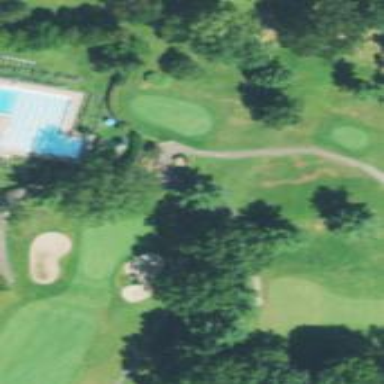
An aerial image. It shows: Footway that doubles as golf path.